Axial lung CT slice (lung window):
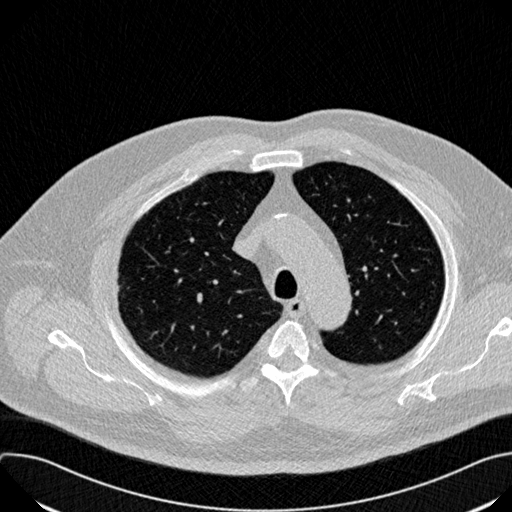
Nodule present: no